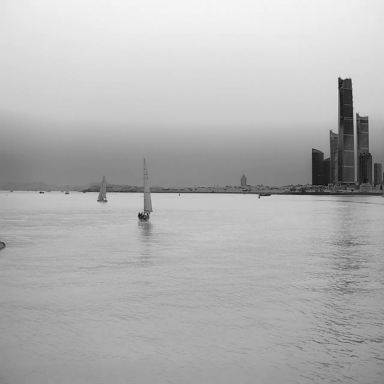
There are two sailboats in the infrared image.